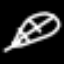
Label: leaf